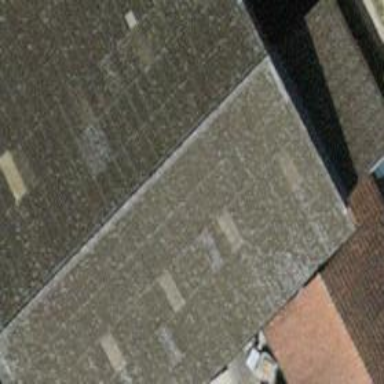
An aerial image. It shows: Gabled roof on farm auxiliary building.